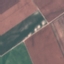
Land use / land cover class: AnnualCrop